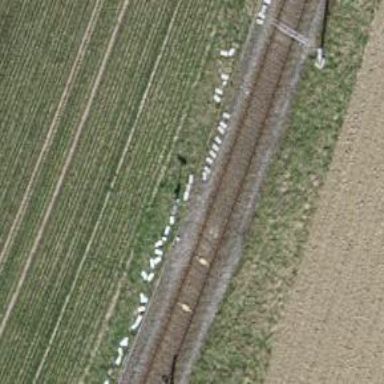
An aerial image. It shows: Railway signal.